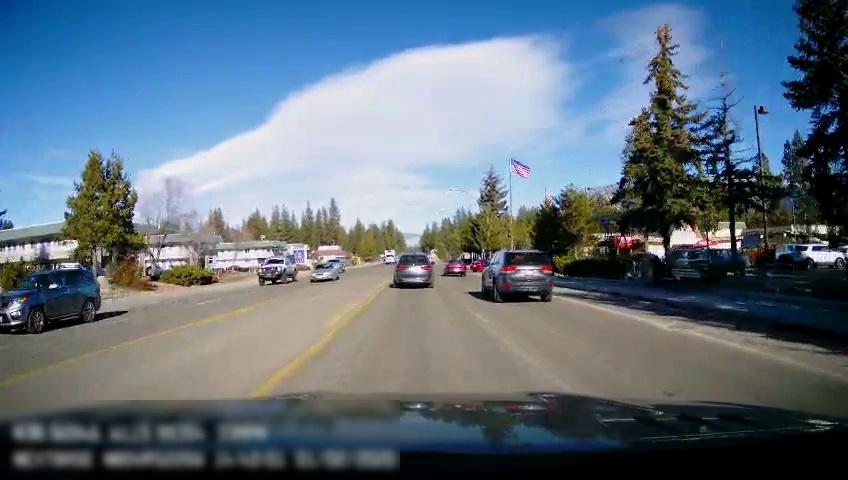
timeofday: Day
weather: Sunny
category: Drivable Space
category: Vehicles | Car
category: Vehicles | SUV
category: Vehicles | Car
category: Vehicles | SUV
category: Vehicles | SUV
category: Vehicles | Car
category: Vehicles | SUV
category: Vehicles | SUV
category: Vehicles | SUV
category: Lanes | Opposite Lane
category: Lanes | Current Lane
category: Lanes | Current Lane